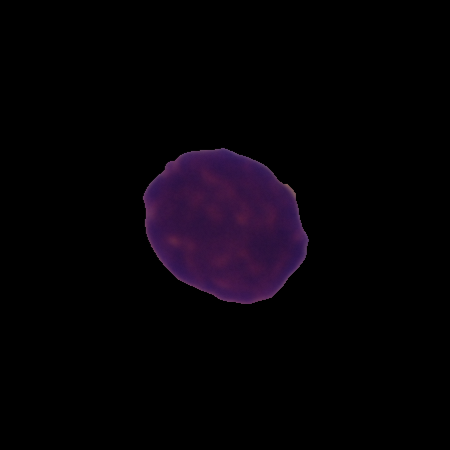
Label: healthy